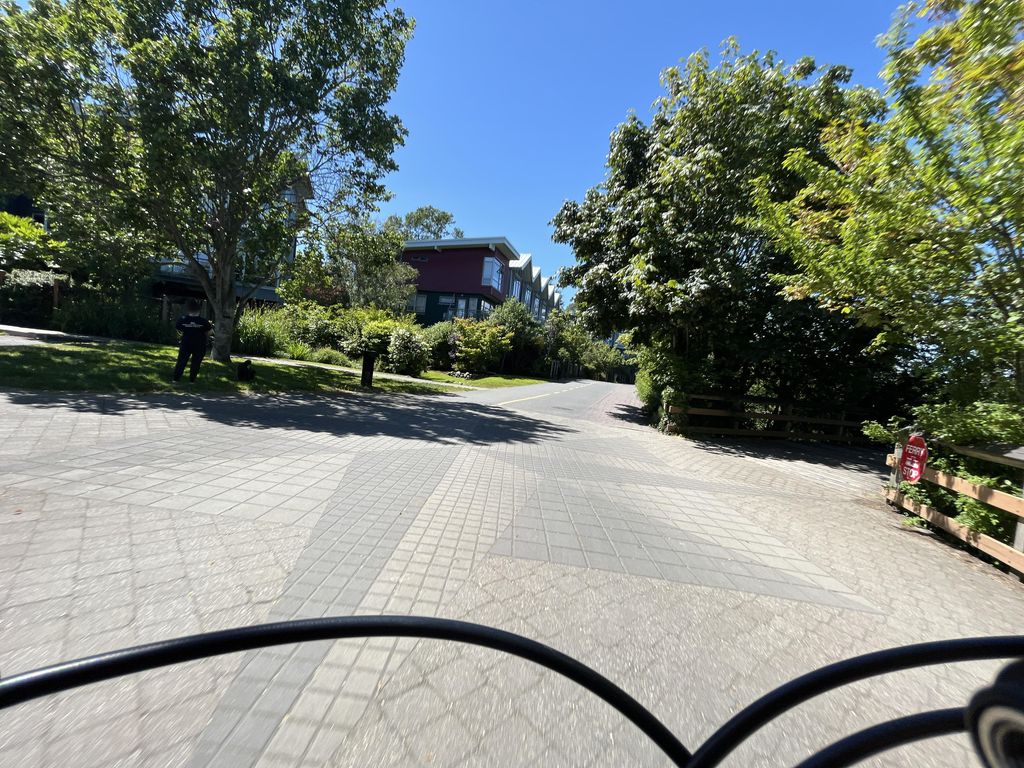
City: victoria